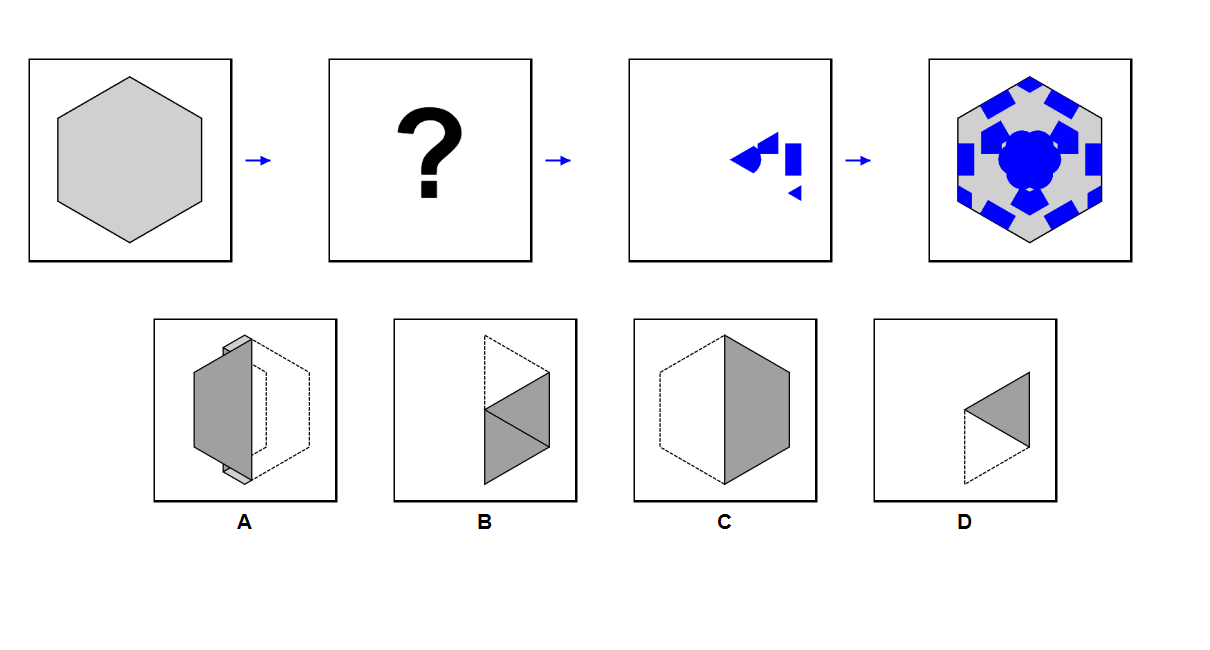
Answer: A